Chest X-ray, PA view. Patient: 46 years old, sex M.
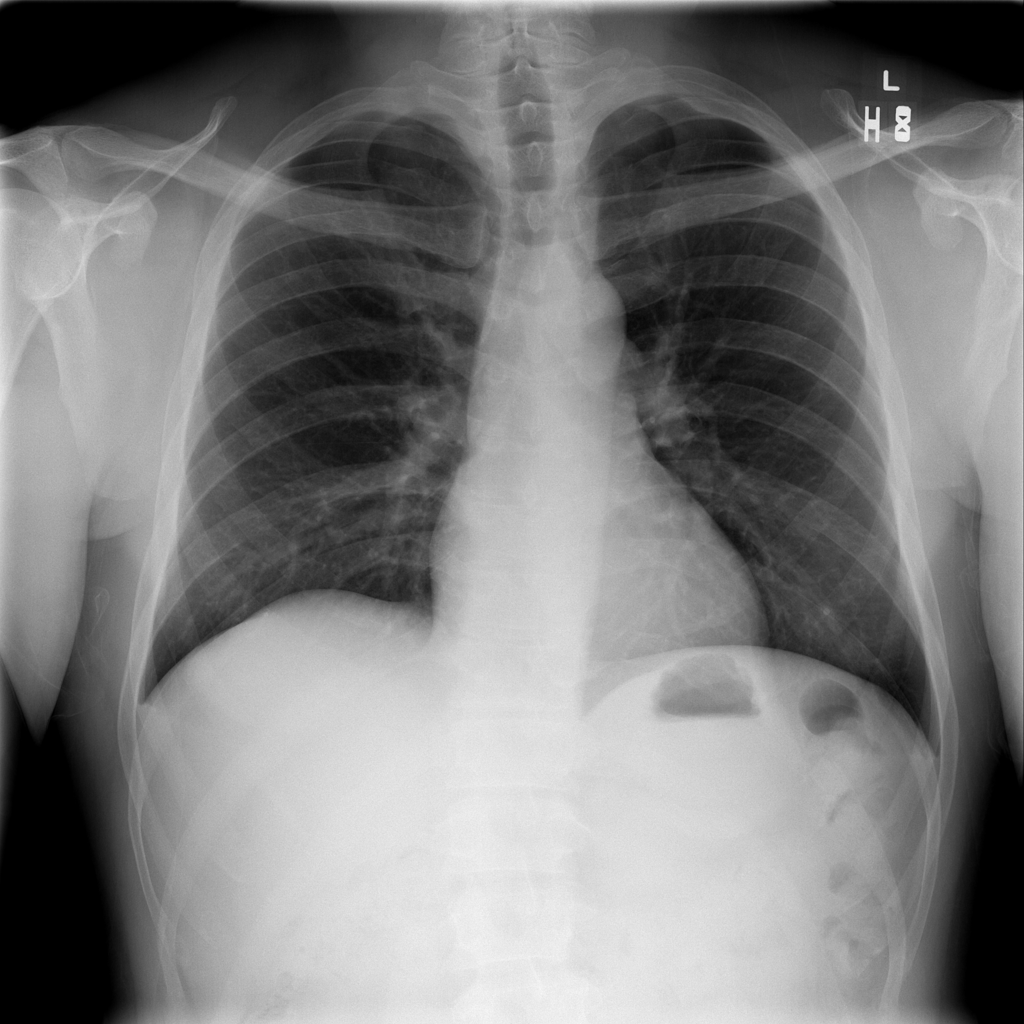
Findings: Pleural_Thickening